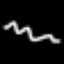
Label: squiggle